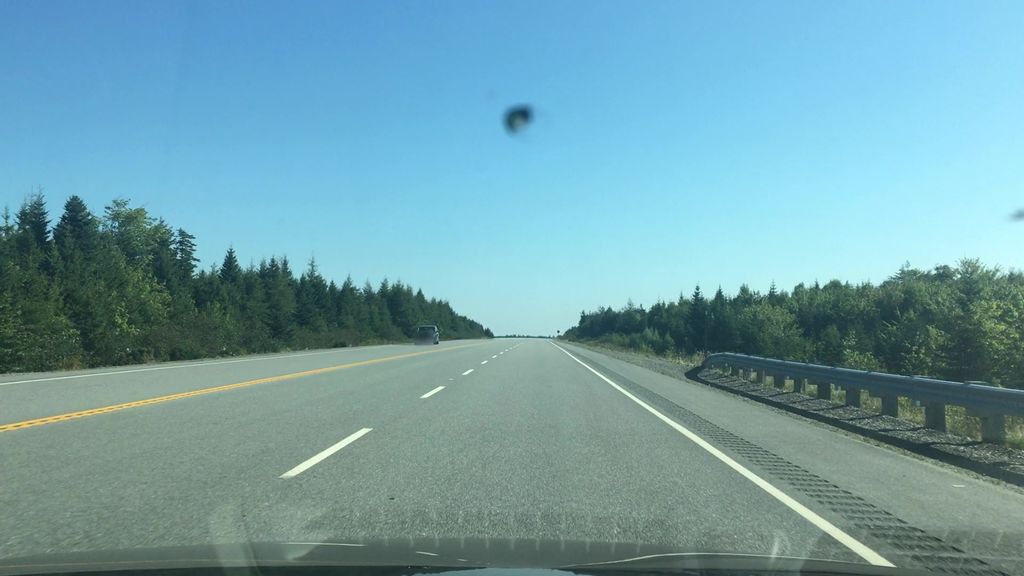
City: halifax